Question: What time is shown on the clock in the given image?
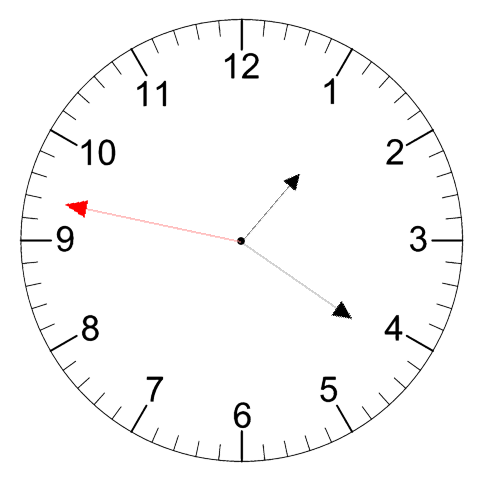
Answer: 01:20:47